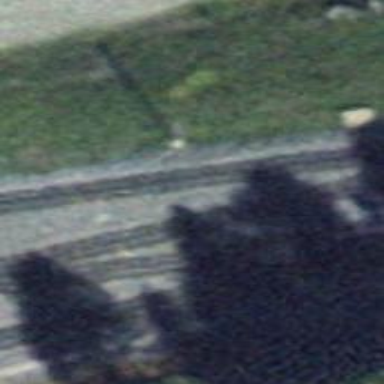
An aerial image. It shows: Narrow-gauge railway with electrified contact line.